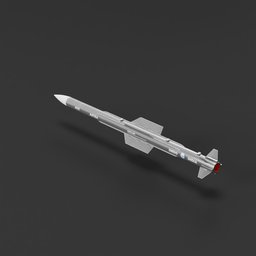
Label: mechanical